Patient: sex F, age 66
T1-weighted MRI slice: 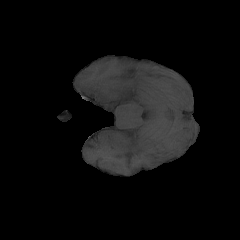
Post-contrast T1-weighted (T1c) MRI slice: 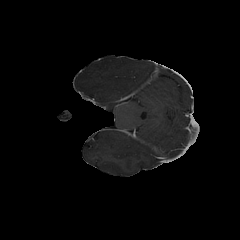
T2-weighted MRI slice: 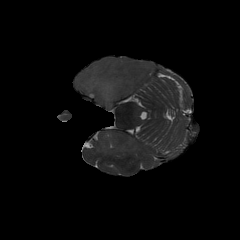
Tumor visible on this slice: yes
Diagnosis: Astrocytoma, IDH-wildtype
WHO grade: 2